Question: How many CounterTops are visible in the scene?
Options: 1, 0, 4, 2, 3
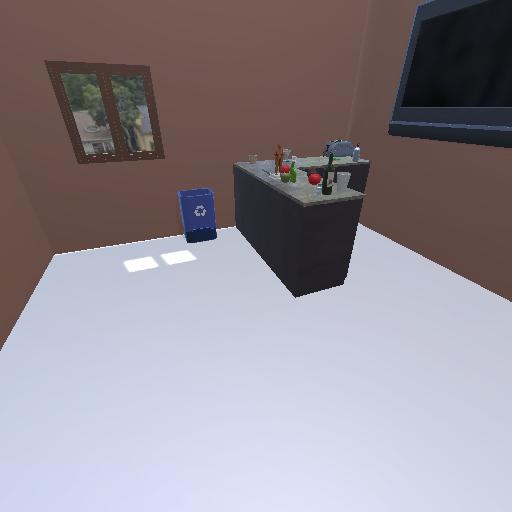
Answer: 1